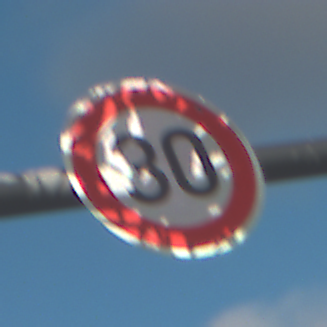
Verkehrszeichen: Geschwindigkeit30
Umgebung: Outdoor, RoadRail
Tageszeit: SunriseSunset
Wetter: PartlyCloudy
Licht: Natural
Jahreszeit: NotSpecified
Kontrast: LowContrast